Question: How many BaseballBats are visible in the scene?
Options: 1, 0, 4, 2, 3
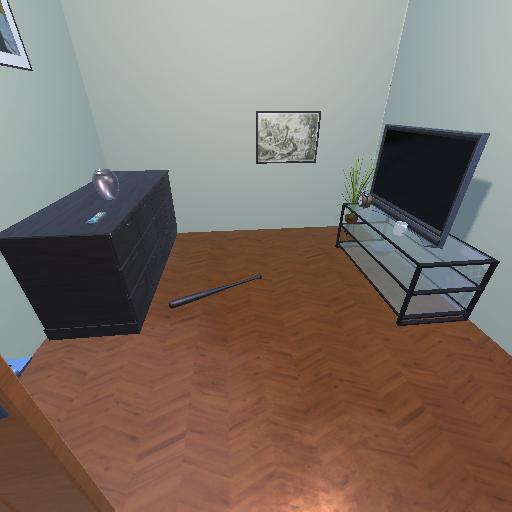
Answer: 1